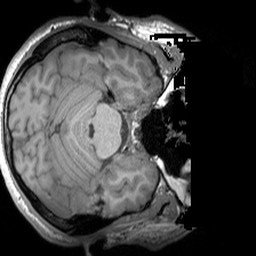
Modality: T1w
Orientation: axial
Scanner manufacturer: siemens
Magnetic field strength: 3 T
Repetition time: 1.9 s
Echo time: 0.00267 s